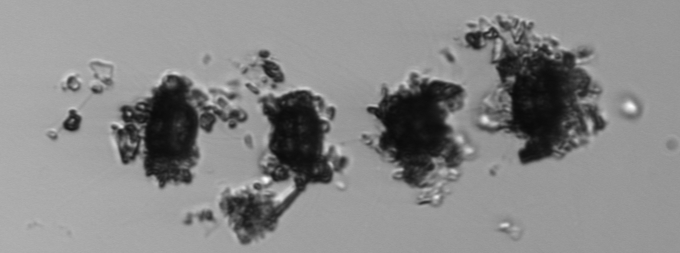
Label: Thalassiosira_TAG_external_detritus